Question: How can I make something like this in 'MVC 4 or 5' but with vertical order and also when click the button, it links to the another page and when it is hover by mouse, the image will change?

What I know is, I can do that in 'WebForms' and 'WinForms' using 'PictureBox' and with 'PictureBox Click' function and 'PictureBox Hover' function, but I am not sure on how to achieve that in 'MVC 4 or 5'.
Thank you!
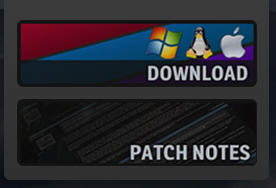
Answer: Try using a button (type "button" not "Submit") with the background image added using CSS class, then you can hook the event you want on Click (take you to another page) or Hover (change CSS class with the new image) on the button.
As for the vertical alignment take a look at <URL> it has many css classes such as 'row' and 'col-xx-xx' that can help you achieve the design you want with the minimum effort.
'''
function buttonClick() {
window.location = "http://google.com";
}
'''
'''
.buttonTest {
background-image: url("https://encrypted-tbn0.gstatic.com/images?q=tbn:ANd9GcTtE7M1ab8BJGXilT25_ty0PcdBdtsgM1QOd2Zy_71hXb92mv0NIQ");
width:100px;
height:30px;
}
.buttonTest:hover {
background-image: url("https://gogreenhall.org/wp-content/uploads/2013/09/igihof-bg.jpg");
}
.testDiv {
width:110px;
height:70px;
/*if yoy want here you can any image as the background-image instead of back-ground-color and change the padding to get the wanted */
background-color:gray;
padding:6px;
}
'''
'''
<div class="testDiv" >
<input type="button" class="buttonTest" value="Click Me" onclick="buttonClick();" />
<input type="button" class="buttonTest" value="Click Me" onclick="buttonClick();" />
</div>
'''